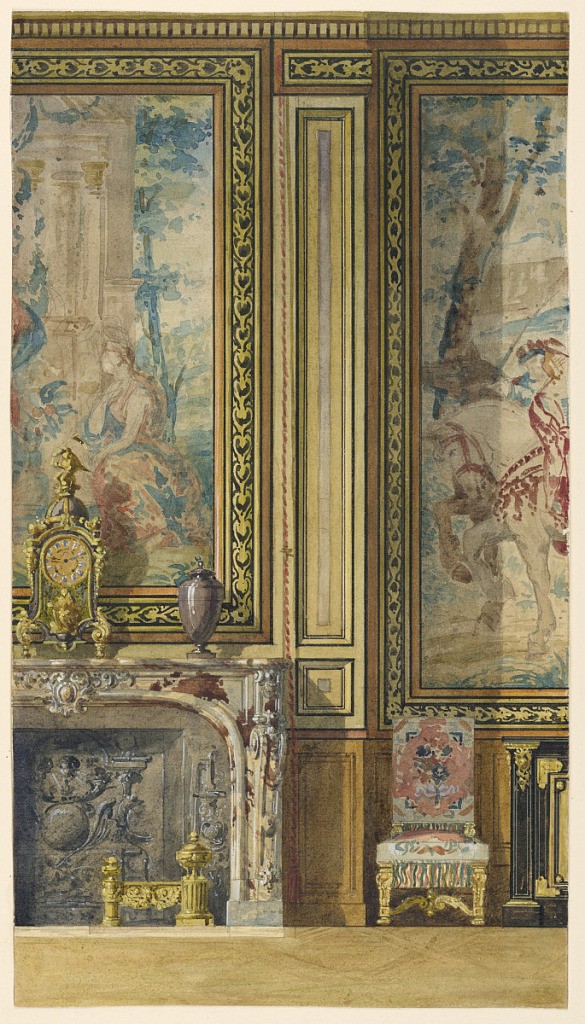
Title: Section of a wall, Tapestry Room, Palace of Fontainebleau
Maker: Frederick Marschall
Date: ca. 1885
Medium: Brush and watercolor, Chinese white on heavy paper
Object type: Drawing
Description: Elevation of section of wall, showing panelling and parts of large tapestries. Left, tapestry over mantelpiece. Right, side chair and commode.